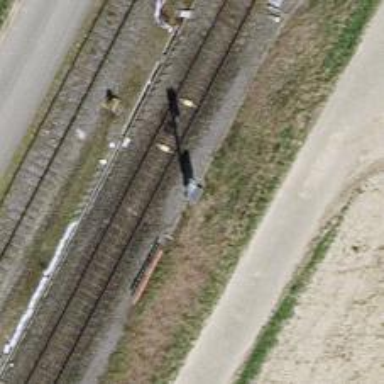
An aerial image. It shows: Railway signal.